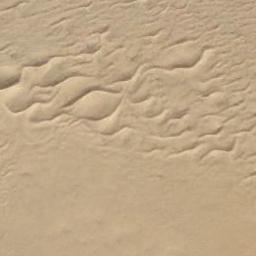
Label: desert